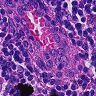
Metastatic tissue present: no